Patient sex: F
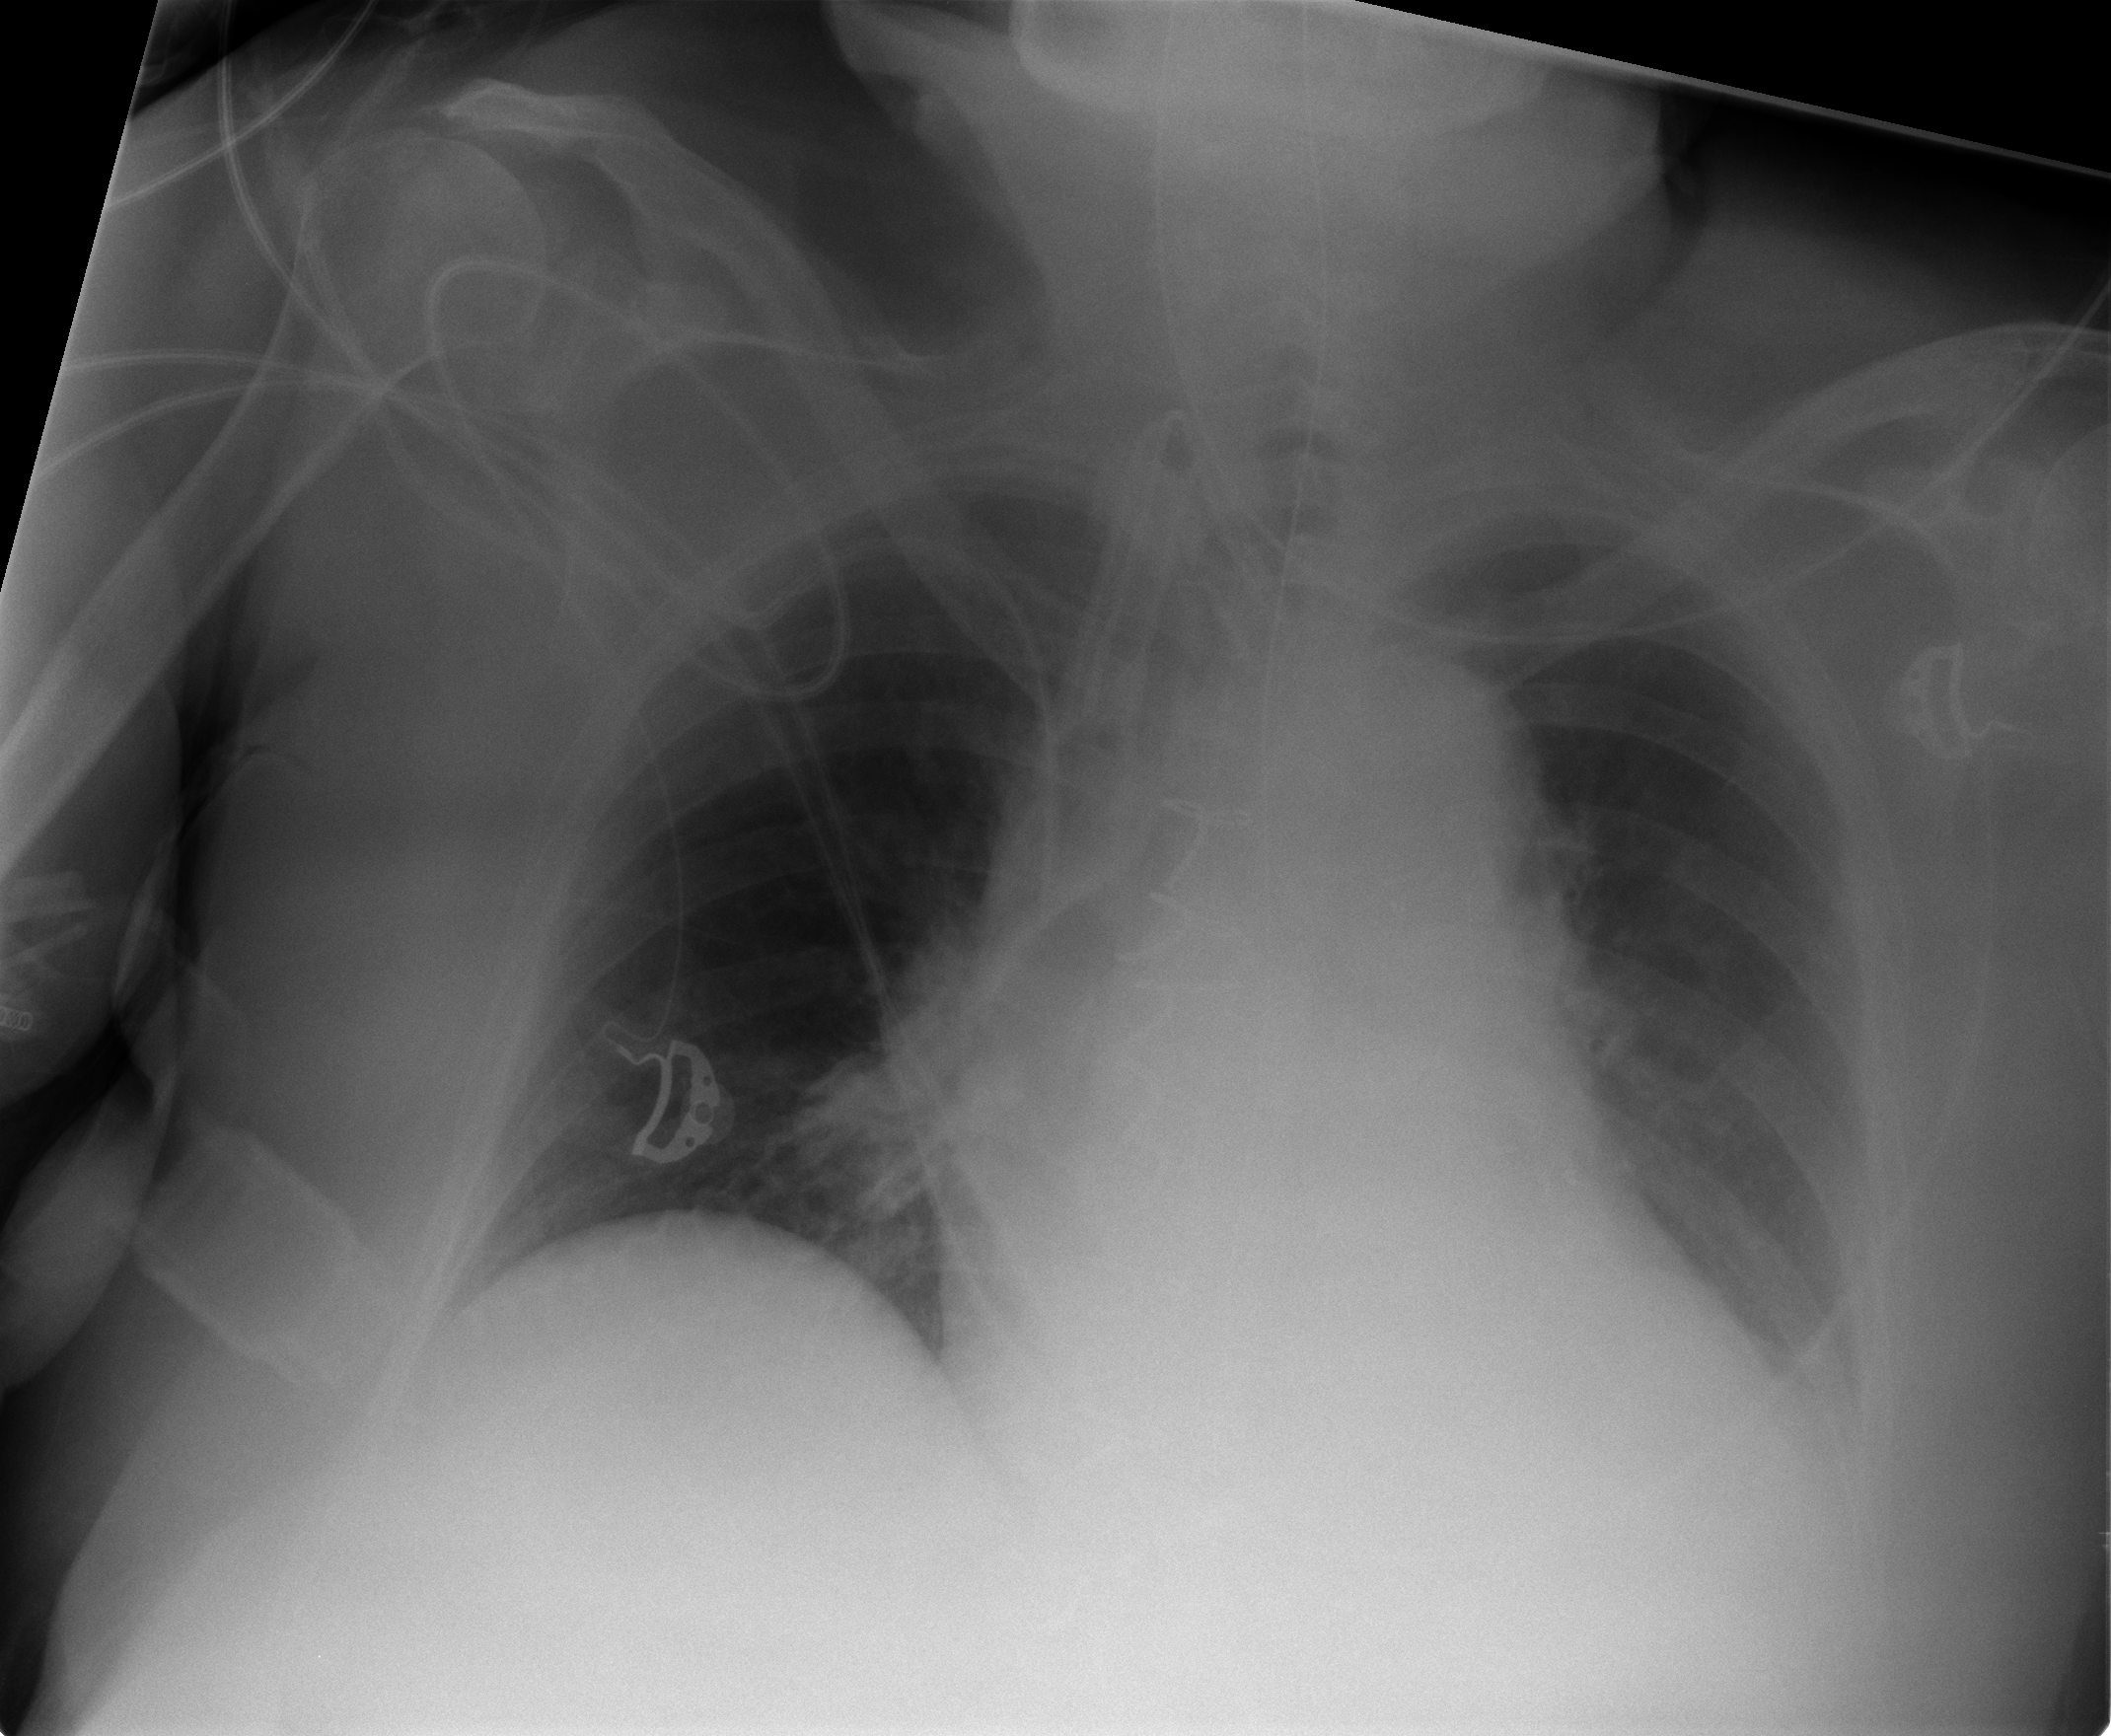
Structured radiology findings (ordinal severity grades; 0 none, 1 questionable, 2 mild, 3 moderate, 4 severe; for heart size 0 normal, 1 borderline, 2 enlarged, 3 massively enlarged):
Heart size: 2
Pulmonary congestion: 0
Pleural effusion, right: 0
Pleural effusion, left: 2
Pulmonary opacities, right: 0
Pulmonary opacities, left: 1
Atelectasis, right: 0
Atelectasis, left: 4